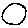
Label: circle